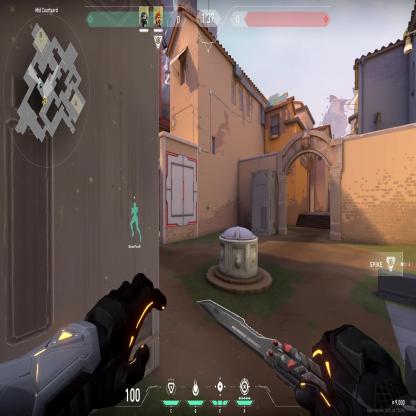
Label: teammate